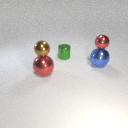
small red metal sphere behind small brown metal sphere